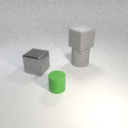
large gray rubber cylinder behind small green rubber cylinder